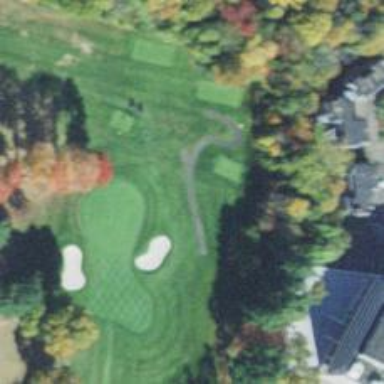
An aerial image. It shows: Path for both roads and golfers.